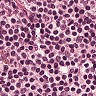
Metastatic tissue present: no